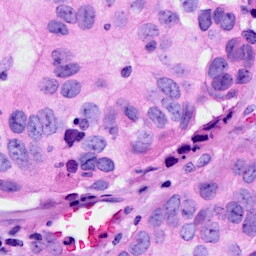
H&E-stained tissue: Breast